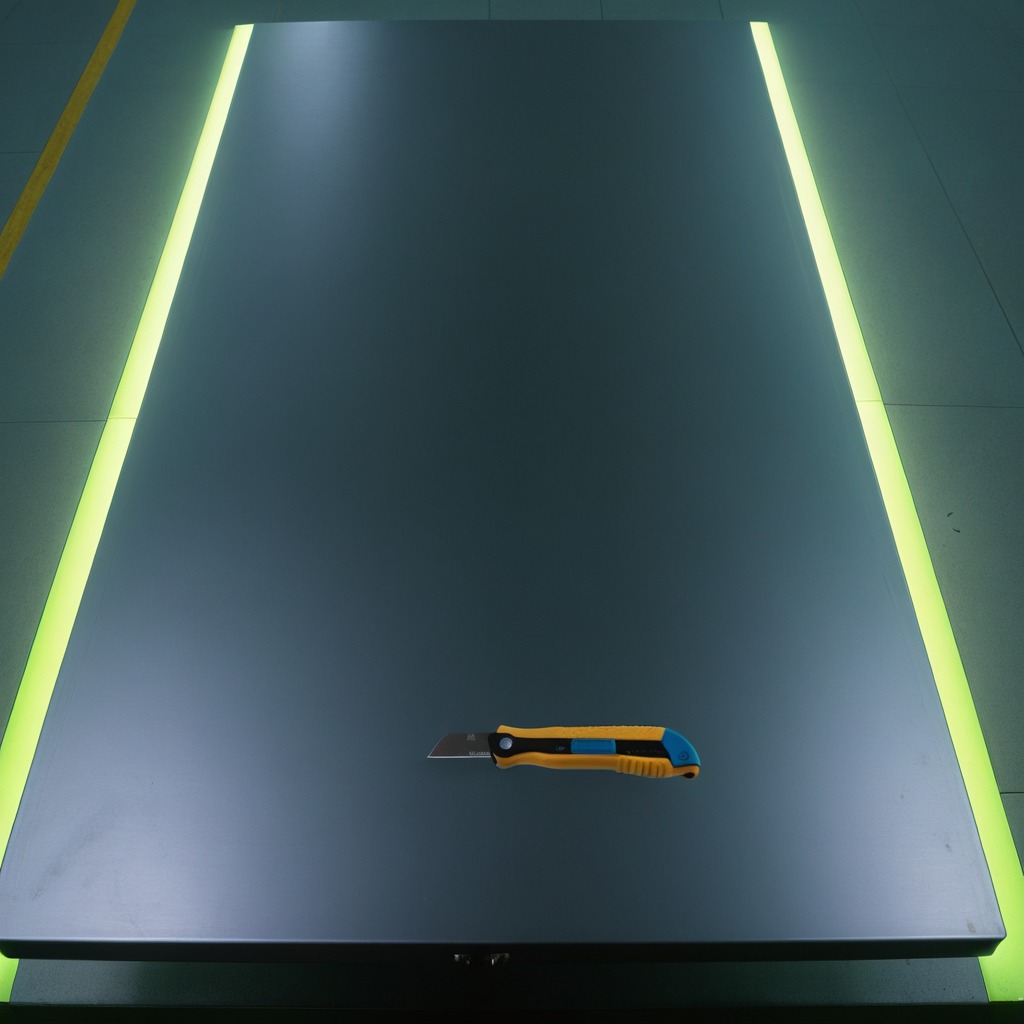
A utility knife is lying on the table in the railway signal maintenance room.